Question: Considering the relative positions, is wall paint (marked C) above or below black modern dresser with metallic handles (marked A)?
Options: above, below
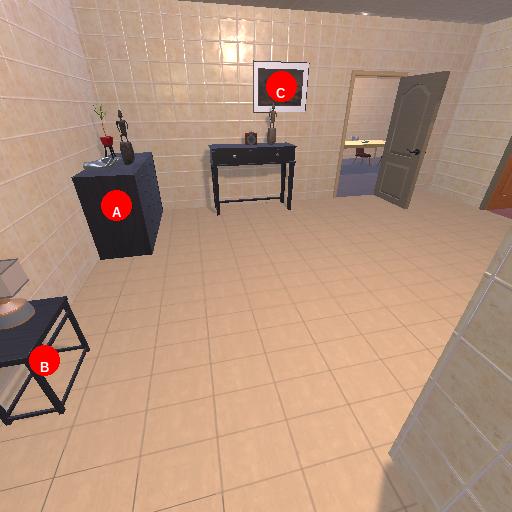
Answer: above